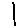
Label: line